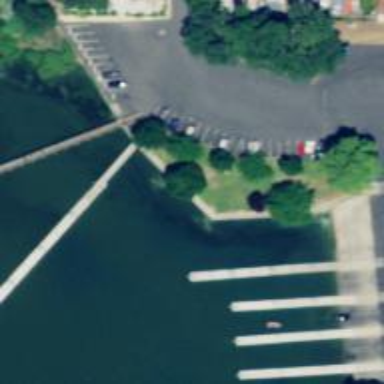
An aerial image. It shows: Man-made pier.